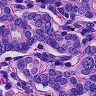
Metastatic tissue present: yes